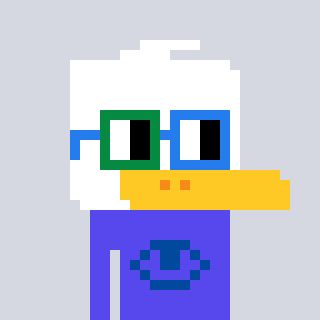
a pixel art character with square green and blue glasses, a duck-shaped head and a computerblue-colored body on a cool background